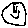
Label: smiley face